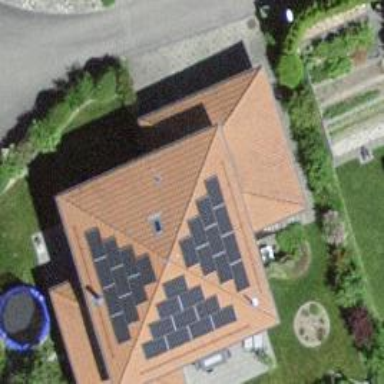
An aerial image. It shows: Solar power generator using photovoltaic method with solar photovoltaic panel types.